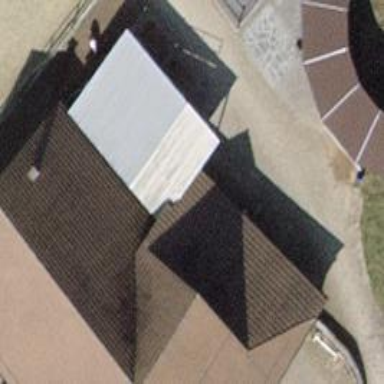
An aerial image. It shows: View of roof of building.